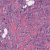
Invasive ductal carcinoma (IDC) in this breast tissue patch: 1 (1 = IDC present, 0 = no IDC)